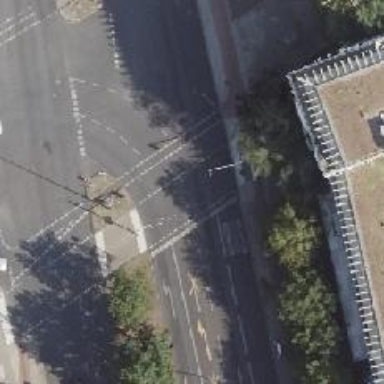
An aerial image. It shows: Road crossing with traffic signals.